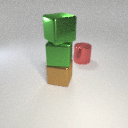
large brown metal cube to the left of large red metal cylinder